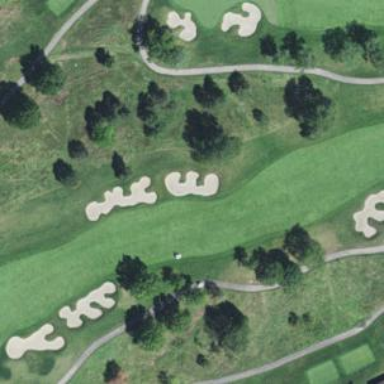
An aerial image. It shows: Golf hole.